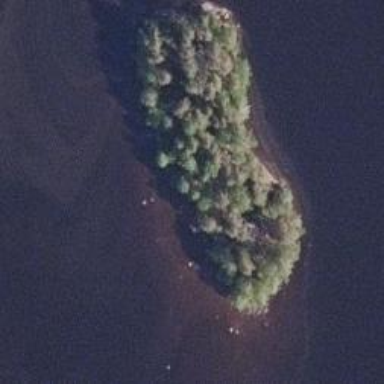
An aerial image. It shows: Islet.